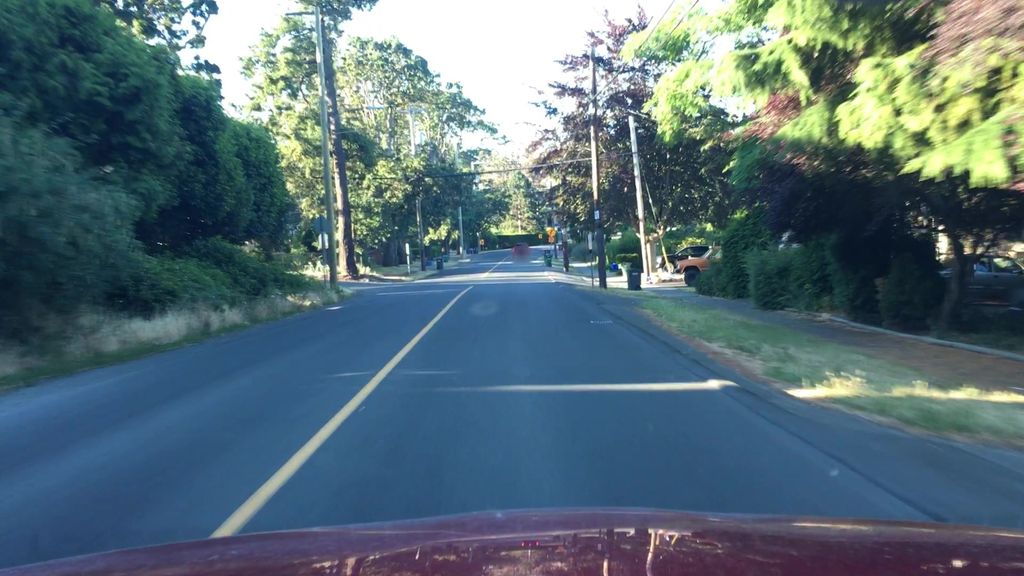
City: victoria